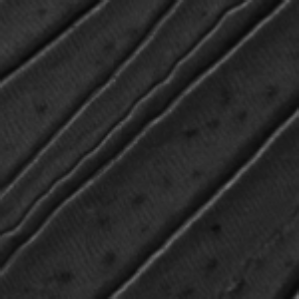
Label: frost